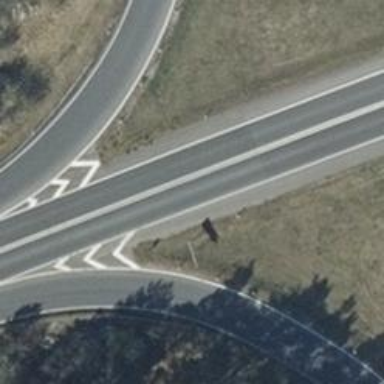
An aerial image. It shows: Asphalt motorway categorized as trunk road.